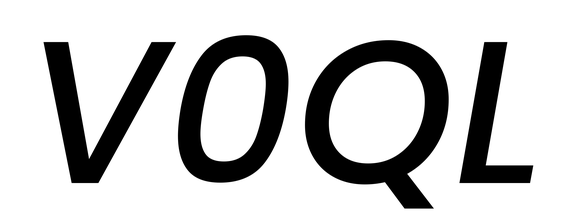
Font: Poppins-MediumItalic